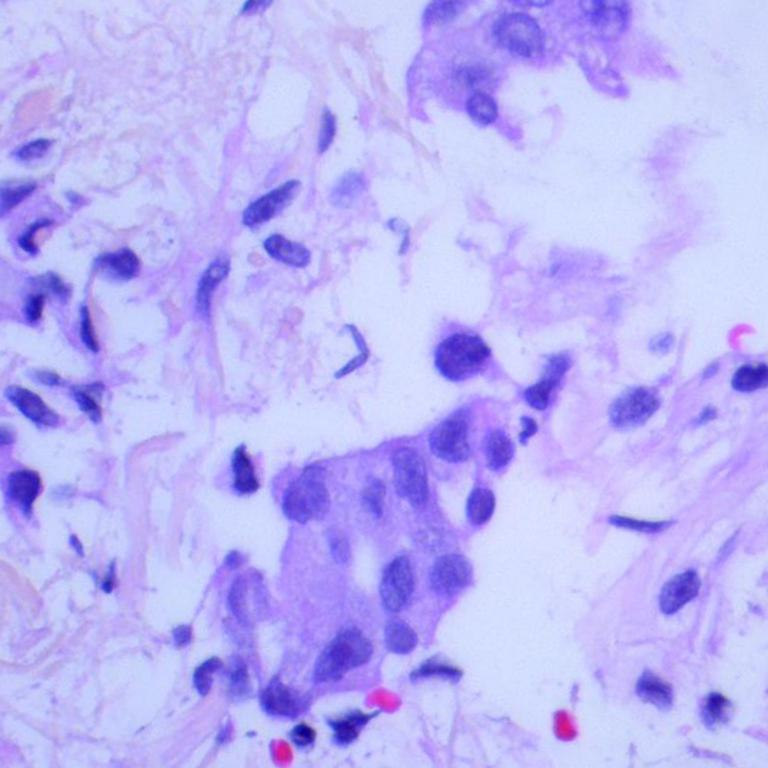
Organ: lung
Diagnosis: adenocarcinomas